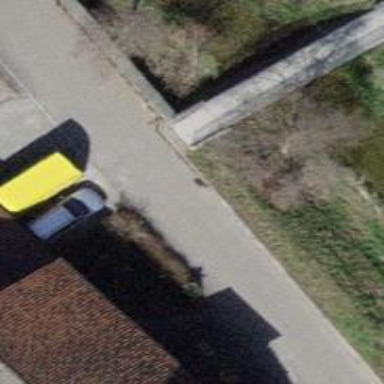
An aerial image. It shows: Path over bridge with asphalt surface.